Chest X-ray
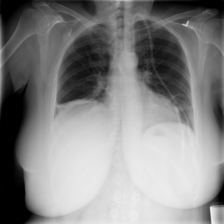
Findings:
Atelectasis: positive
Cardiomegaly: negative
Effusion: negative
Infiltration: negative
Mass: negative
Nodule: negative
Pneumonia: negative
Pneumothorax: negative
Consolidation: negative
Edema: negative
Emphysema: negative
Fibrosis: negative
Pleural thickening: negative
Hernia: negative